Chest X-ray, PA view. Patient: 21 years old, sex M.
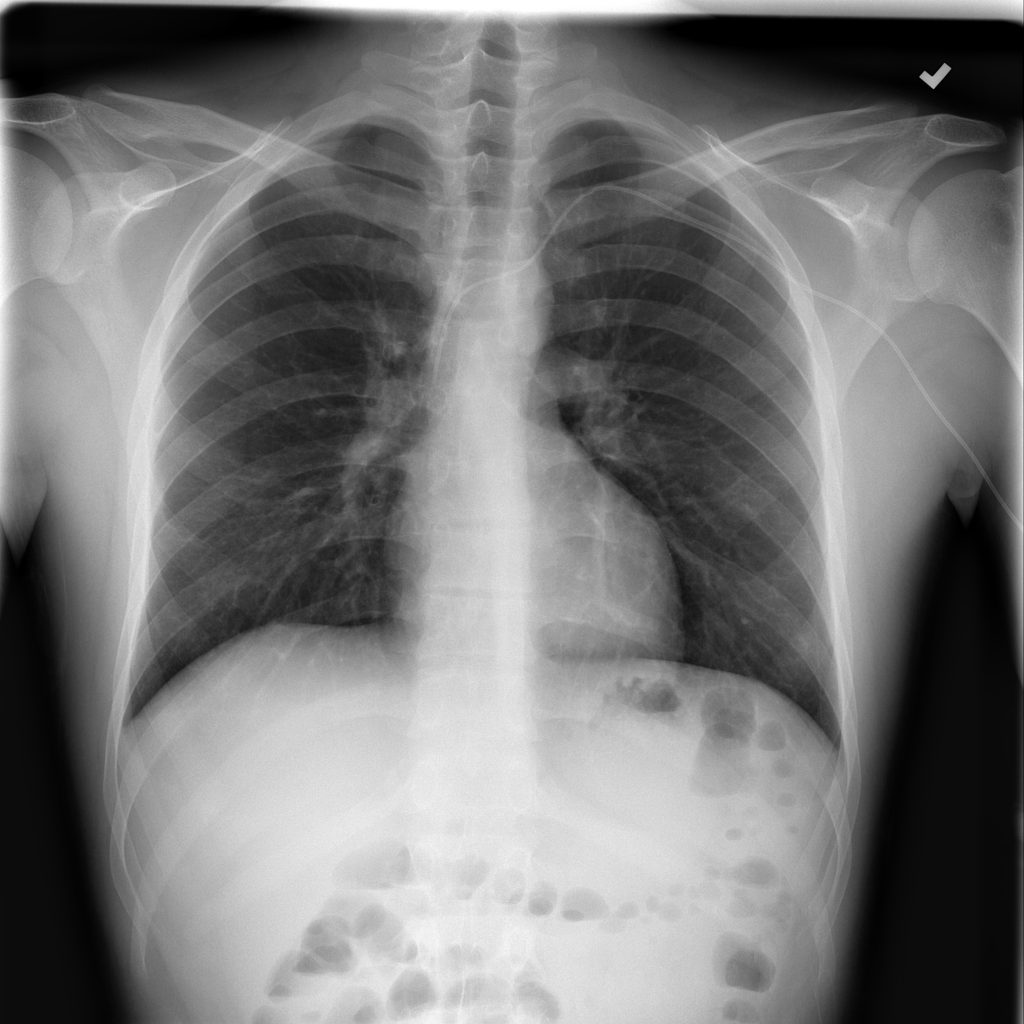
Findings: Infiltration